Current action and preconditions to check: trajectory_clear

Your task: For each precondition in the list above, predict whether it will hold at this action.

Consider the current scene as observed from the mobile robot's camera, and analyze the predicted future states of all dynamic agents (e.g., people, animals, vehicles, or any moving entities) within the NEXT SECOND.

IMPORTANT: Only answer "very likely" if you are absolutely certain—based on strong, clear evidence—that a dynamic agent will violate the precondition in the predicted future state. Do NOT answer "very likely" for unlikely, ambiguous, or low-probability risks.

Ask yourself for each precondition: Is there a high probability, with clear and convincing evidence, that the predicted future states of any dynamic agent will interfere with the predicted future state of the currently executing action within the NEXT SECOND, causing that precondition to fail?

Assess the risk level based on these predictions. Use "likely" or "very likely" if motions create a clear risk of interference.

Use "neutral" or "improbable" if agents are nearby but their predicted paths are clearly diverging or non-conflicting.

Failure Risk Categories: "very improbable", "improbable", "neutral", "likely", "very likely"

Answer Format: Output ONLY the probability_of_failure value from these categories: "very improbable", "improbable", "neutral", "likely", "very likely"

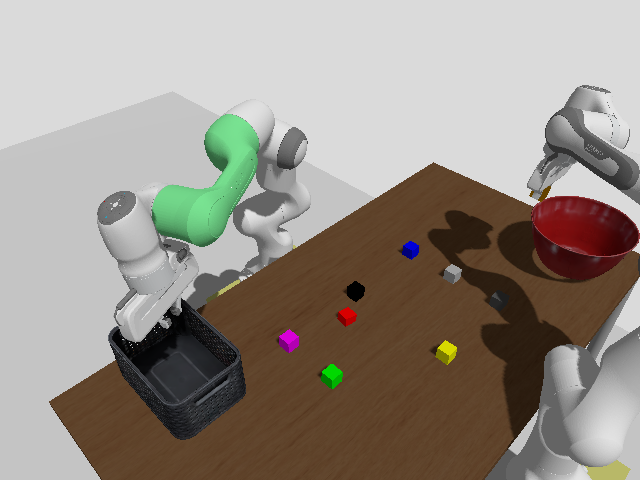

Answer: very improbable